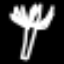
Label: palm tree